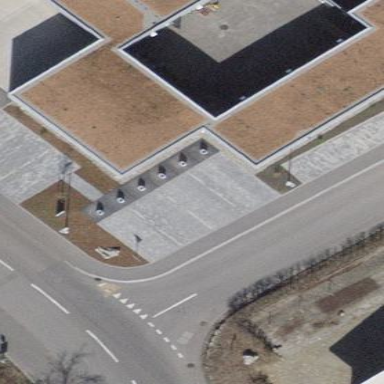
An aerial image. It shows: Paved parking area.